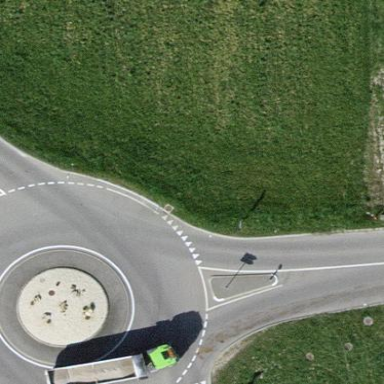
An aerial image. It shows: Asphalt road that is secondary route leading to roundabout.